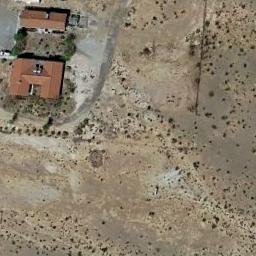
Label: residential